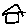
Label: house